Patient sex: M
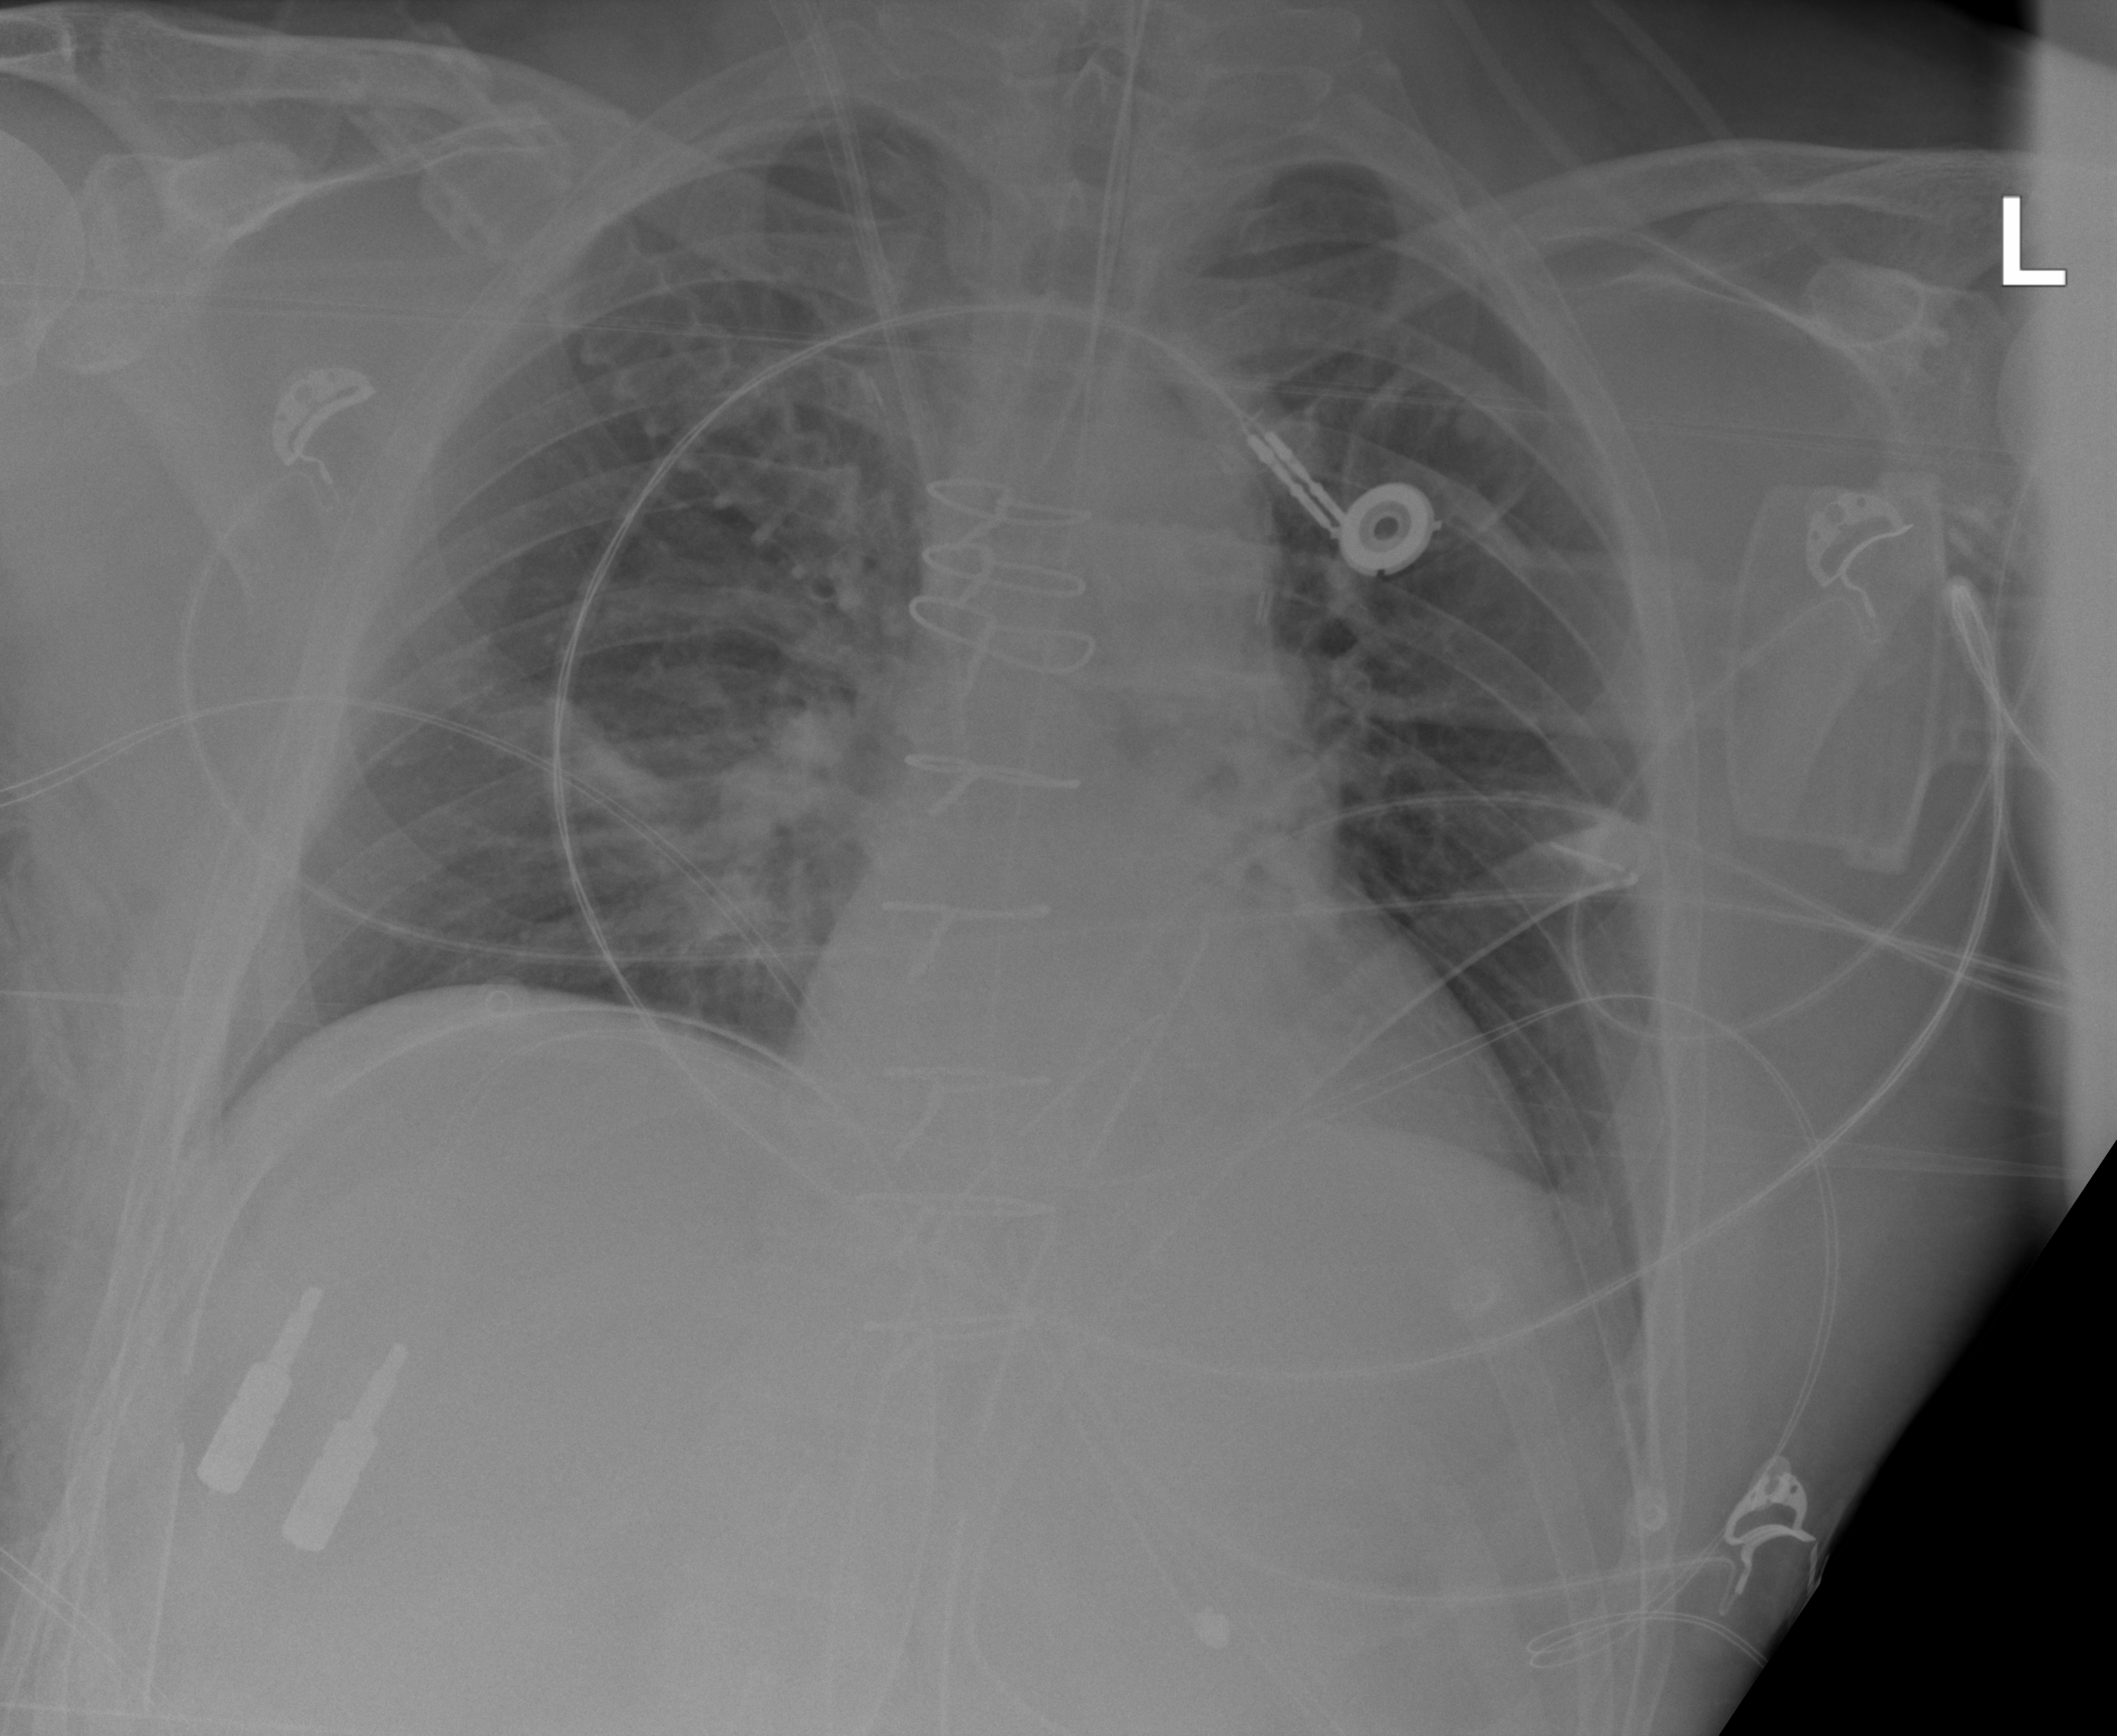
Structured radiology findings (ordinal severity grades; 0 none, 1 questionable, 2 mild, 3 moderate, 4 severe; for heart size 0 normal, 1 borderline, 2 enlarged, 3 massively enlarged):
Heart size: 0
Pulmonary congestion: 2
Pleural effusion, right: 0
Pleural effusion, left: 0
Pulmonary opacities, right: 2
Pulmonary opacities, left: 0
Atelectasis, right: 2
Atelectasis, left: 0